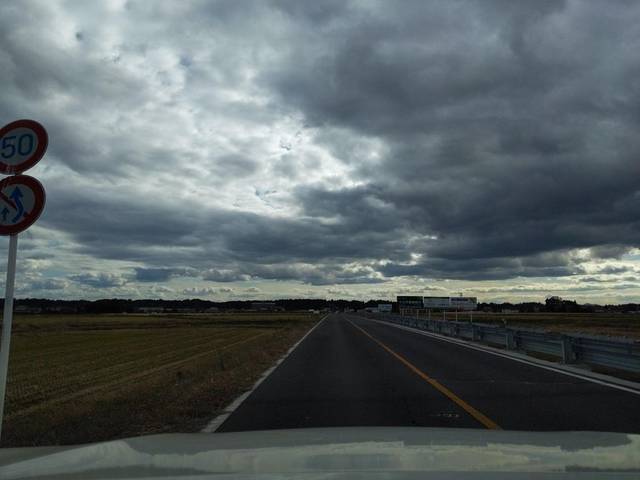
Region: Japan
Coordinates: 37.371, 140.341